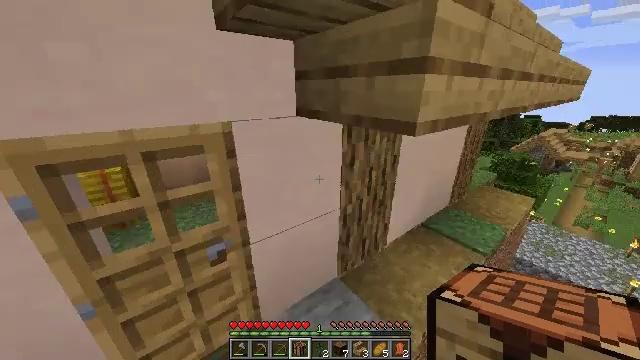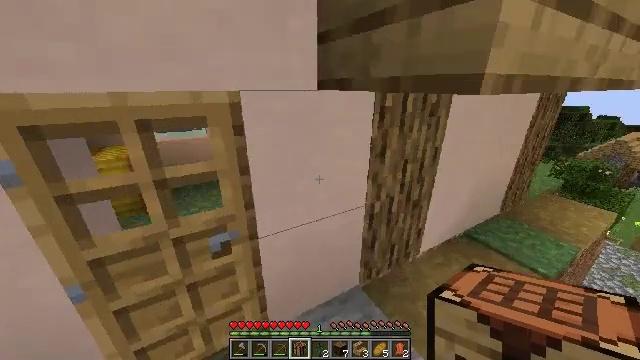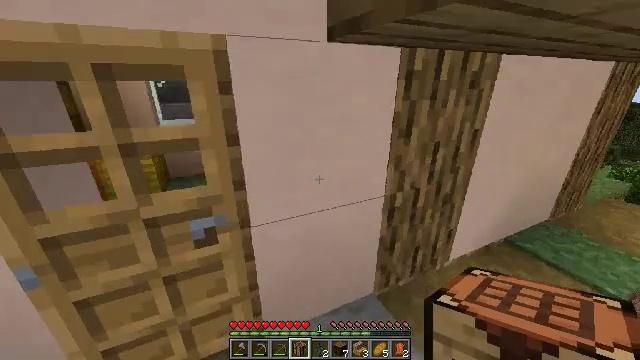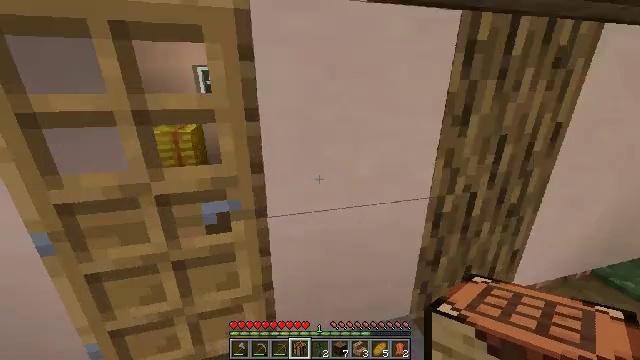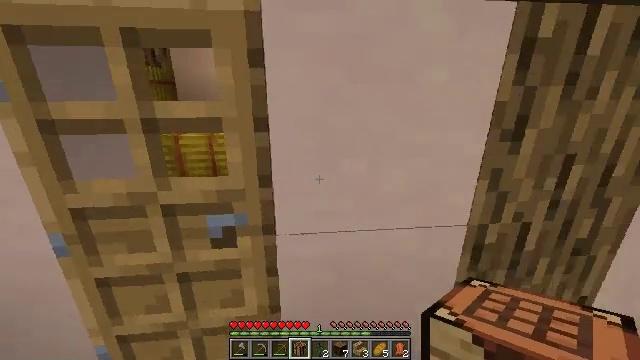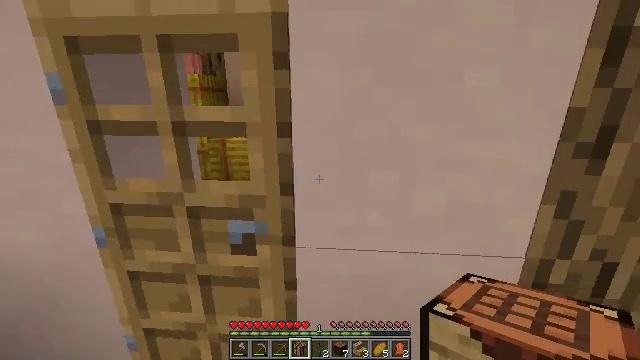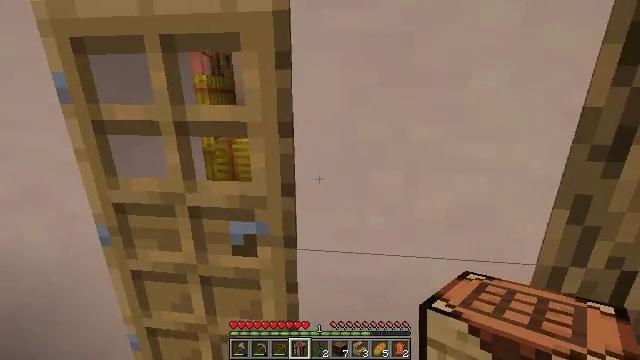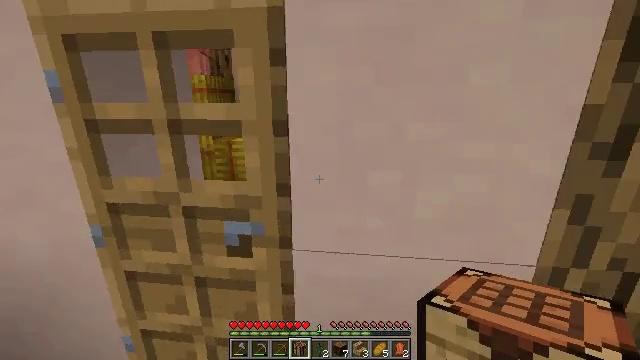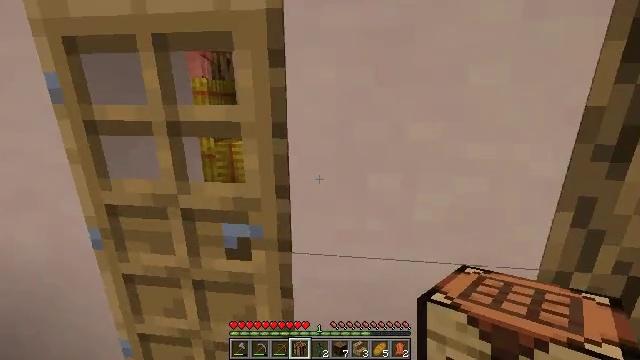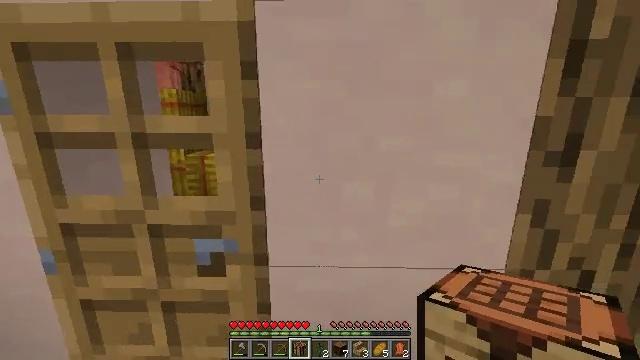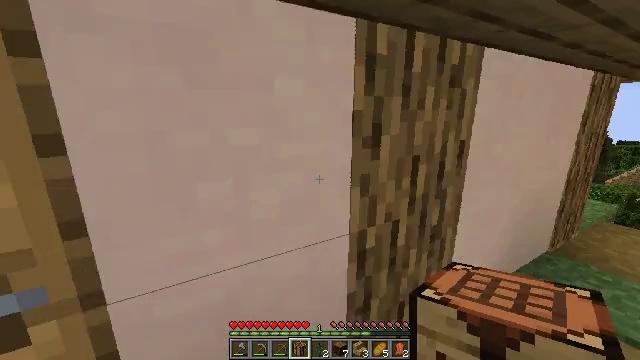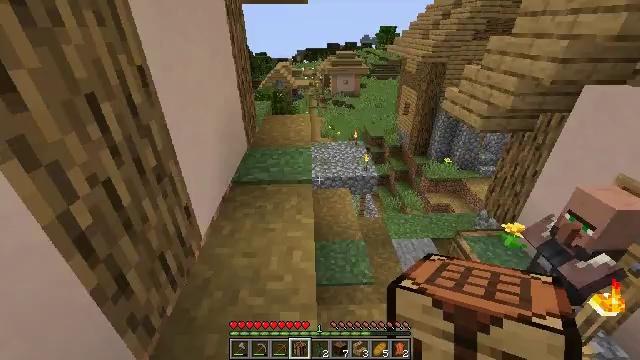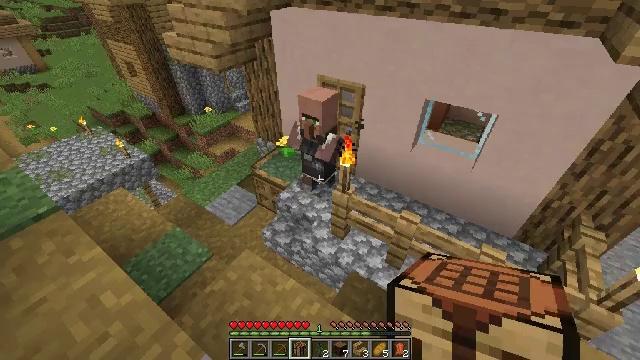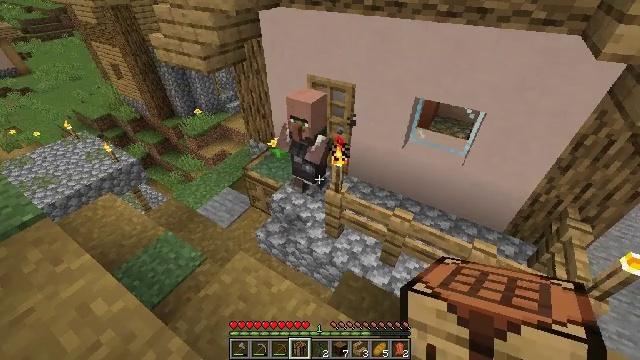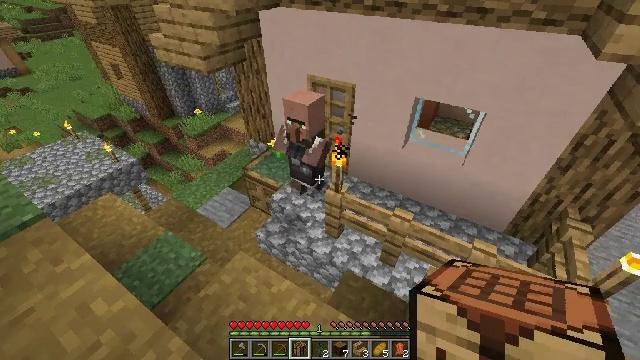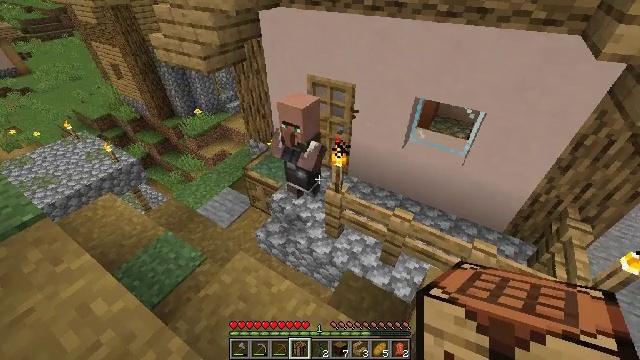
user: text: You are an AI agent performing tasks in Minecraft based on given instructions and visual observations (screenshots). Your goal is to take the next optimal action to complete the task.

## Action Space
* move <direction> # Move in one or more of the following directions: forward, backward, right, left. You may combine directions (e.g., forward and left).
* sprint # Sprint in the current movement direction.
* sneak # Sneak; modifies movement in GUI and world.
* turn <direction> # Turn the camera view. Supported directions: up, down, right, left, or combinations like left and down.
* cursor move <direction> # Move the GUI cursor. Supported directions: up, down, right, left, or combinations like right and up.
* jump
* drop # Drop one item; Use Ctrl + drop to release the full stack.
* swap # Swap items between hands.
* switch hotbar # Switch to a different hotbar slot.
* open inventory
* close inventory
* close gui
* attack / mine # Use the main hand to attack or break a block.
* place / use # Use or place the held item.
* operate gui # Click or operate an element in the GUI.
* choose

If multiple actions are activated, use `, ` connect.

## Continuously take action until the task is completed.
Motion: motion action
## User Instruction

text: Dismantle the stonecutter.
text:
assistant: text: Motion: turn left
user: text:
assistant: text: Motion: turn left
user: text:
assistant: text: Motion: turn left and up
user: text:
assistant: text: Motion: turn left and up
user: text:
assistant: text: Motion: turn left and up
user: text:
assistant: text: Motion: turn left
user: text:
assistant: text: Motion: no_op
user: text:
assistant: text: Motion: no_op
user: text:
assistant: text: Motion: turn right and up
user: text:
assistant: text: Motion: turn right and down
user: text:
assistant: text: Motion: turn right and down
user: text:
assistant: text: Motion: turn right and down
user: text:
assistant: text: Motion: turn right
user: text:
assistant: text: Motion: no_op
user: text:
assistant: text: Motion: no_op
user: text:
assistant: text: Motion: no_op
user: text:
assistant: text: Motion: no_op
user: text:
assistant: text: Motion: turn right
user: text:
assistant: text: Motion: no_op
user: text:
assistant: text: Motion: no_op
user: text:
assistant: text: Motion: turn left
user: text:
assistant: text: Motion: turn left and down
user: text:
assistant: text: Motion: turn left and down
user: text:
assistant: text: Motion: no_op
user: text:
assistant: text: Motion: turn right and down
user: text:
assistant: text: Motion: turn right
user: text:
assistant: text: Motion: no_op
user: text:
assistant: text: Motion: turn right
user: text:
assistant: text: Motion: turn right and up
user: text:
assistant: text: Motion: turn right and up